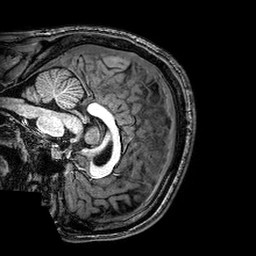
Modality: T1w
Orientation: sagittal
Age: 22
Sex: male